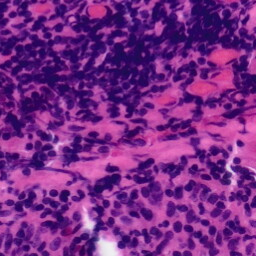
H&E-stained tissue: Tonsil